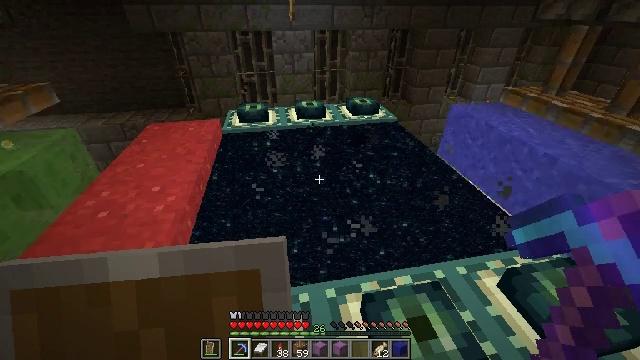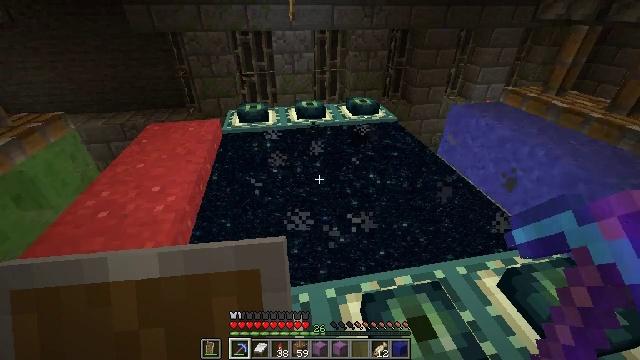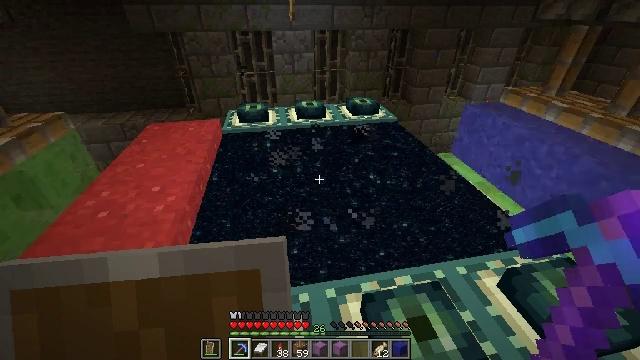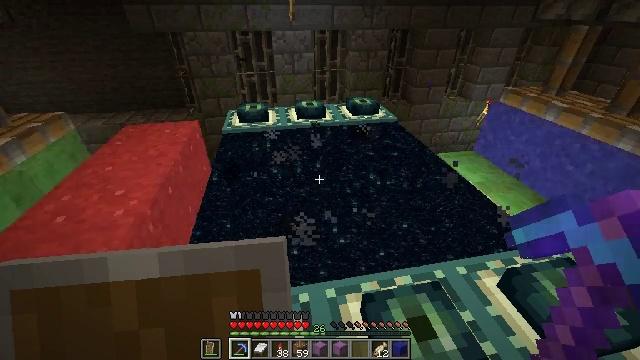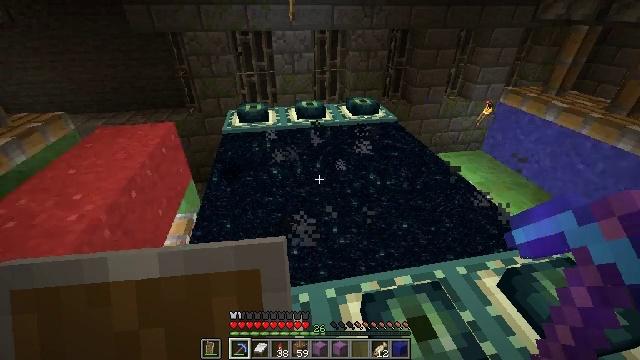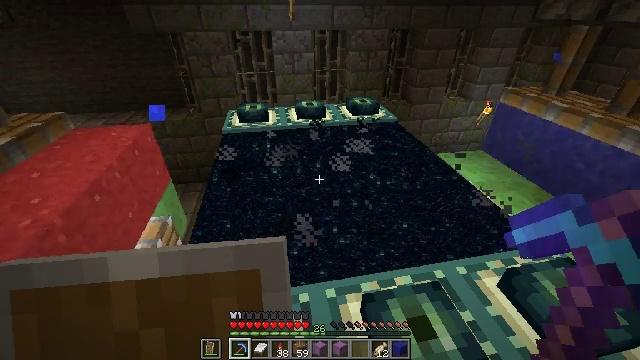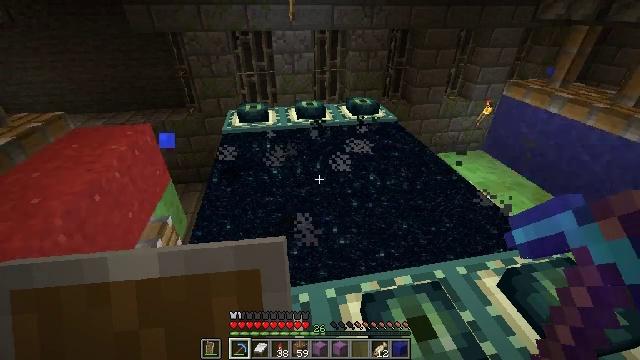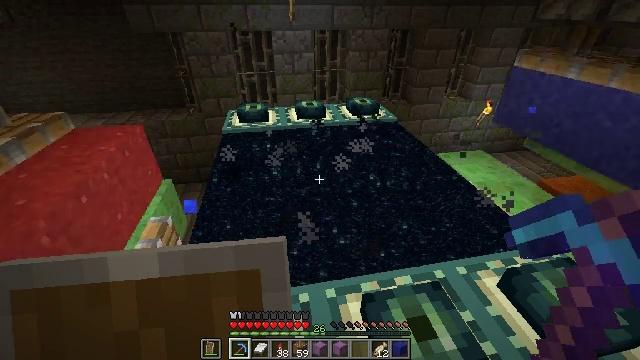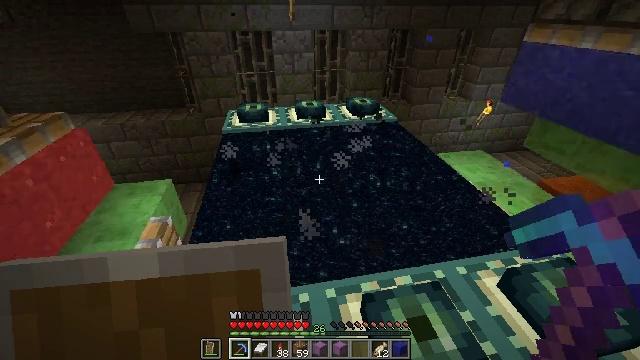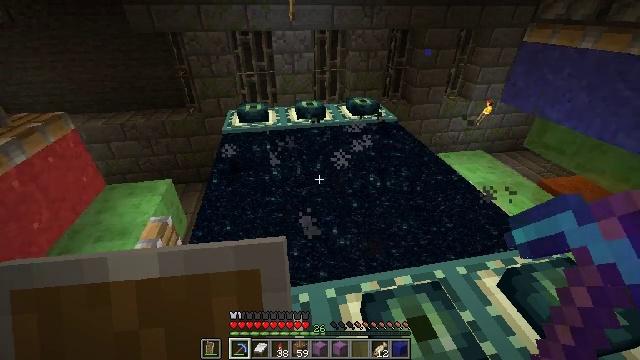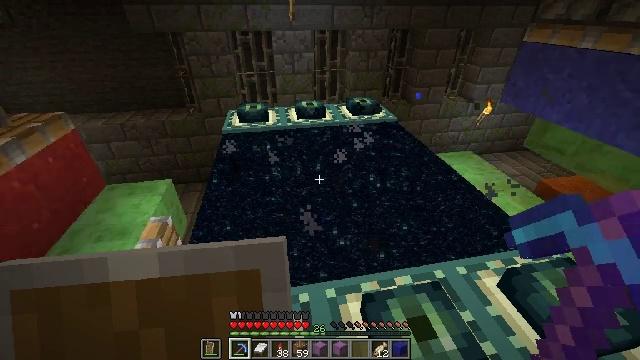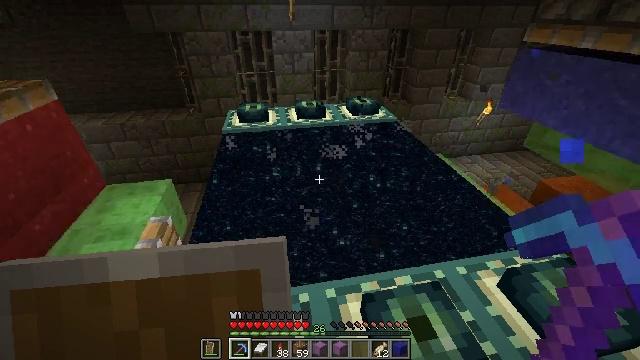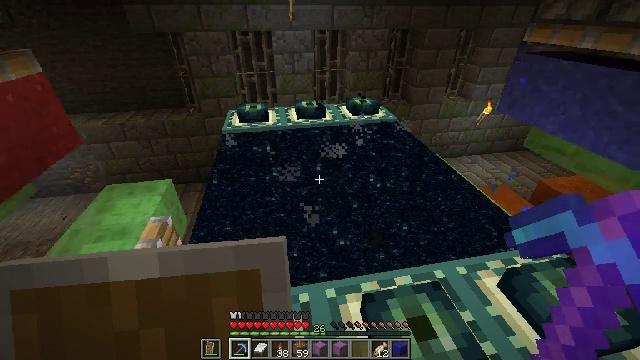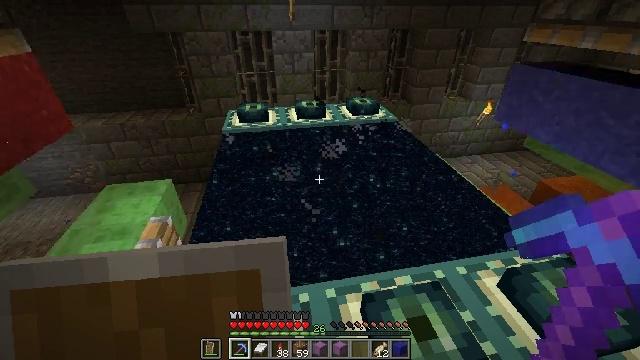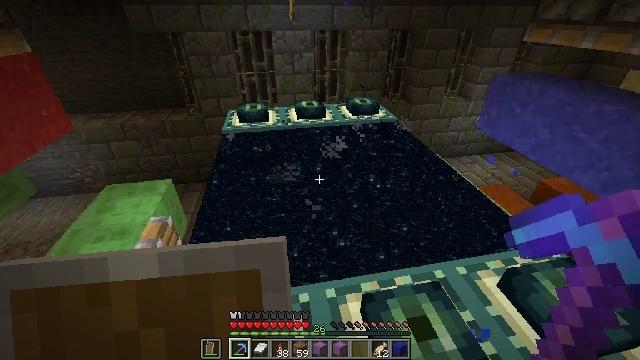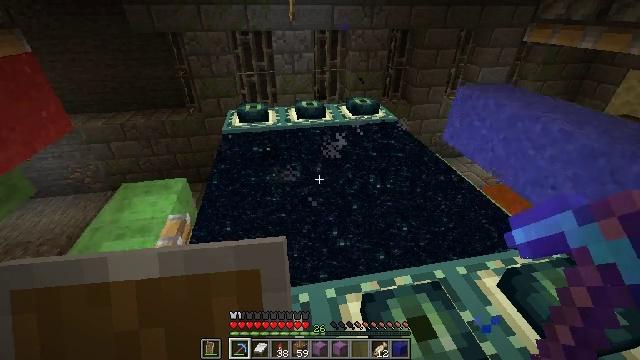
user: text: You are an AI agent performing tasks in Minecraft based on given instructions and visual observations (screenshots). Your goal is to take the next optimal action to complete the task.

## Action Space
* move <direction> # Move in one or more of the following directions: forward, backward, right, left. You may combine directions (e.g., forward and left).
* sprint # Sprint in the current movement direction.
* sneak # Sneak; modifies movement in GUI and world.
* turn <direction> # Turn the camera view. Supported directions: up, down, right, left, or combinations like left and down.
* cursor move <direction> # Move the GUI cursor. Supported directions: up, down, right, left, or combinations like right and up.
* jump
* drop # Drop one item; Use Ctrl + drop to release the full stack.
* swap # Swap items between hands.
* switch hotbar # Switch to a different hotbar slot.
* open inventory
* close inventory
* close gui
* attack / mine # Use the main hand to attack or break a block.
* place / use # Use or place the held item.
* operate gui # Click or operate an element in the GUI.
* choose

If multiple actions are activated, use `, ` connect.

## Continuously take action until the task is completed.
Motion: motion action
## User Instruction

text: Use a shovel to collect blue concrete powder.
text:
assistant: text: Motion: no_op
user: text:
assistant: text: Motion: no_op
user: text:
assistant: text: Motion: no_op
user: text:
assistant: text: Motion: no_op
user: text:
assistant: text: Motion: no_op
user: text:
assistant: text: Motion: no_op
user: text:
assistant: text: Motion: no_op
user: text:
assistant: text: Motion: no_op
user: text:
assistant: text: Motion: no_op
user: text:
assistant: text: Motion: no_op
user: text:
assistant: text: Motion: no_op
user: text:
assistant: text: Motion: no_op
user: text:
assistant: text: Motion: no_op
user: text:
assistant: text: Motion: no_op
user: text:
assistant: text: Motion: no_op
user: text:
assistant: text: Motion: no_op
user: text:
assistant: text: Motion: no_op
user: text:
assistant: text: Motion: no_op
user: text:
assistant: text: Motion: no_op
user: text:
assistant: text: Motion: no_op
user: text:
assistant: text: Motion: no_op
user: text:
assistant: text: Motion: no_op
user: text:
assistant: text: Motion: no_op
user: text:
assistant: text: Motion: no_op
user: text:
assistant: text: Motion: no_op
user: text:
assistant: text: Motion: no_op
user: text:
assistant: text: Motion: no_op
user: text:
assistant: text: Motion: no_op
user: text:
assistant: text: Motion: no_op
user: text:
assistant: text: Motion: no_op